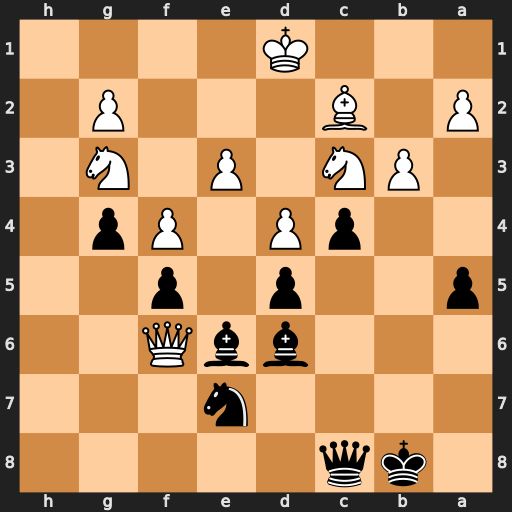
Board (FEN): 1kq5/4n3/3bbQ2/p2p1p2/2pP1Pp1/1PN1P1N1/P1B3P1/3K4
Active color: b
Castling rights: -
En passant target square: -
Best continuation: cxb3 Bxb3 Qxc3